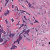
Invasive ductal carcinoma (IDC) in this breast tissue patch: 1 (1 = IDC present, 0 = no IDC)